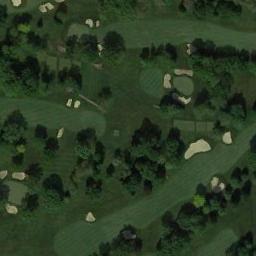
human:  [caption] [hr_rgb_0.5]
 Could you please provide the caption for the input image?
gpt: The golf course has some putting greens, Fairways, Barrier trees and sandpits .

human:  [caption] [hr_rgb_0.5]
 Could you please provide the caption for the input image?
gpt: There are numerous trees beside the golf course .

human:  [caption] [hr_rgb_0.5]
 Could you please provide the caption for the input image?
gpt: There are several bunkers and many trees on a large green lawn on the golf course .

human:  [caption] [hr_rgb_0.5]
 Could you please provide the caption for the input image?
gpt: There are six bunkers scattered along the road .

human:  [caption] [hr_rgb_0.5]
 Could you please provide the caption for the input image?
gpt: There are many green trees and bunkers on the golf course .